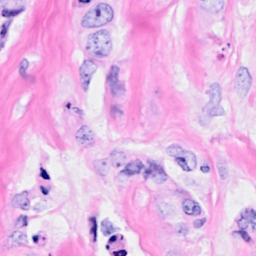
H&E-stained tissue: Breast